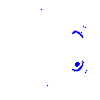
Particle: electron